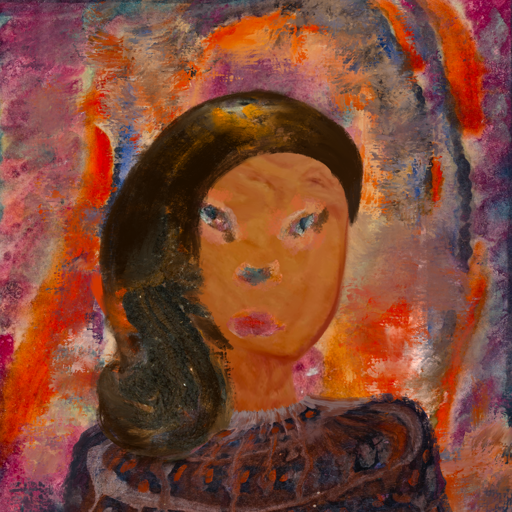
Background: Experience, Head And Neck Front: Pious_Lady, Face Front: Boggyland, Bust: Hypocrite, Hair Front: Gypsy_Queen, Head Accessory: Blank, Second Necklace: Blank, Necklace: Blank, Baby: Blank